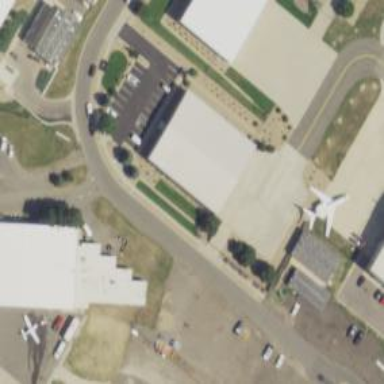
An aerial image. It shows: Building designed as airport hangar.